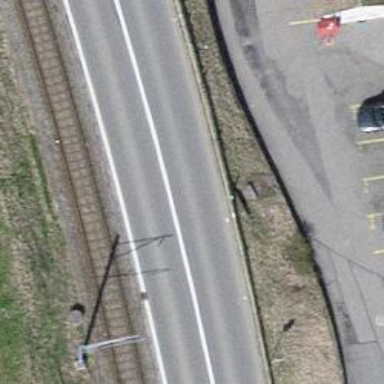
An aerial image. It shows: Primary highway with shared cycleway.